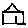
Label: house